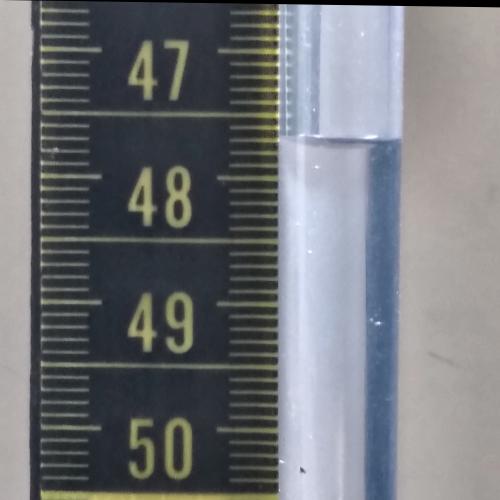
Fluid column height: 47.7 cm